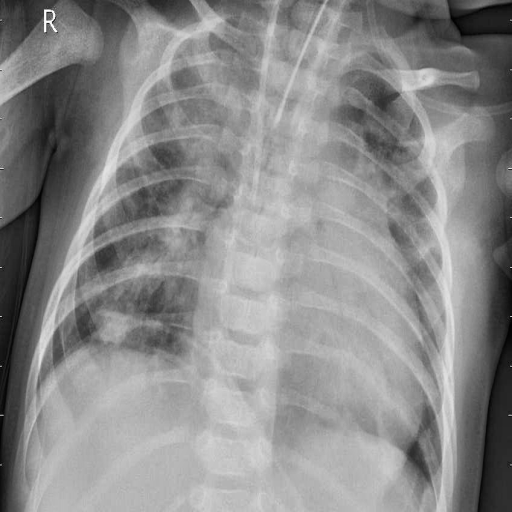
Finding: PNEUMONIA